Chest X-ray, PA view. Patient: 11 years old, sex F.
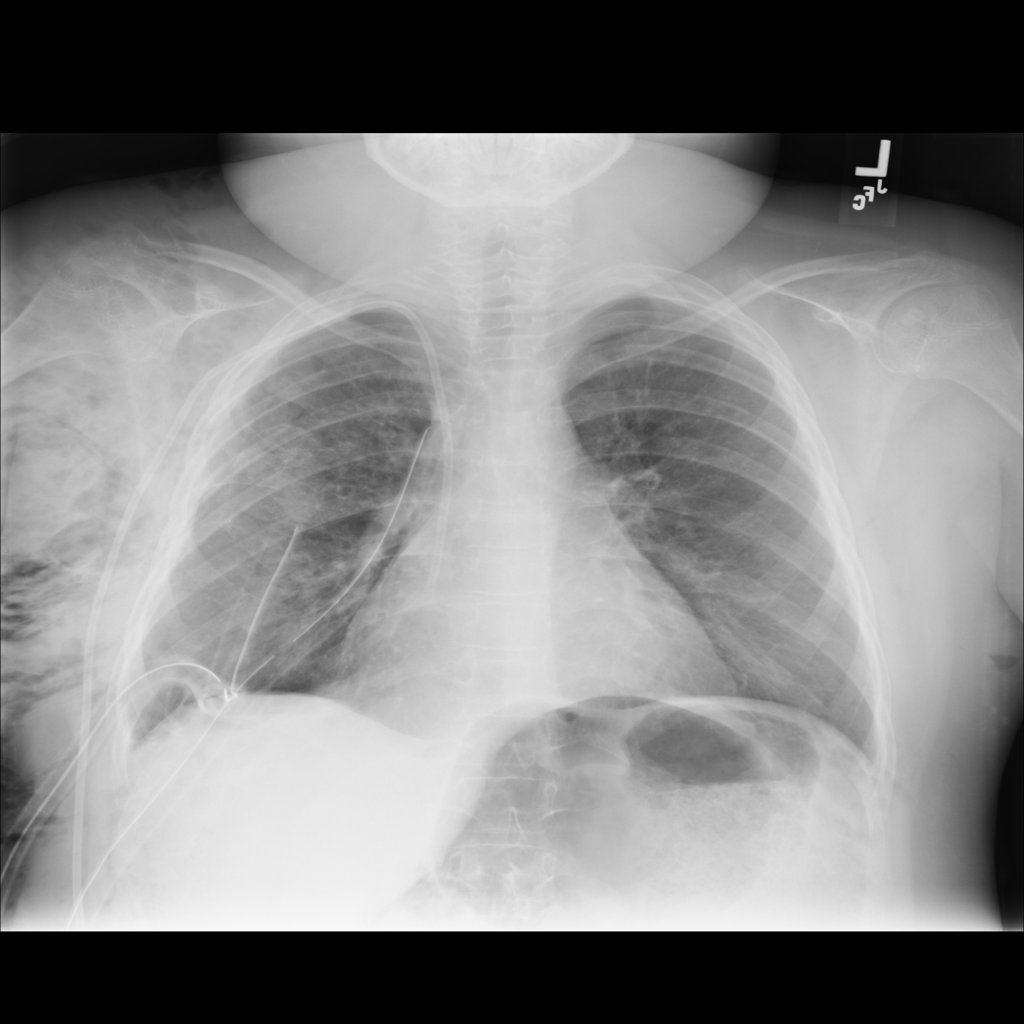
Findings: Emphysema